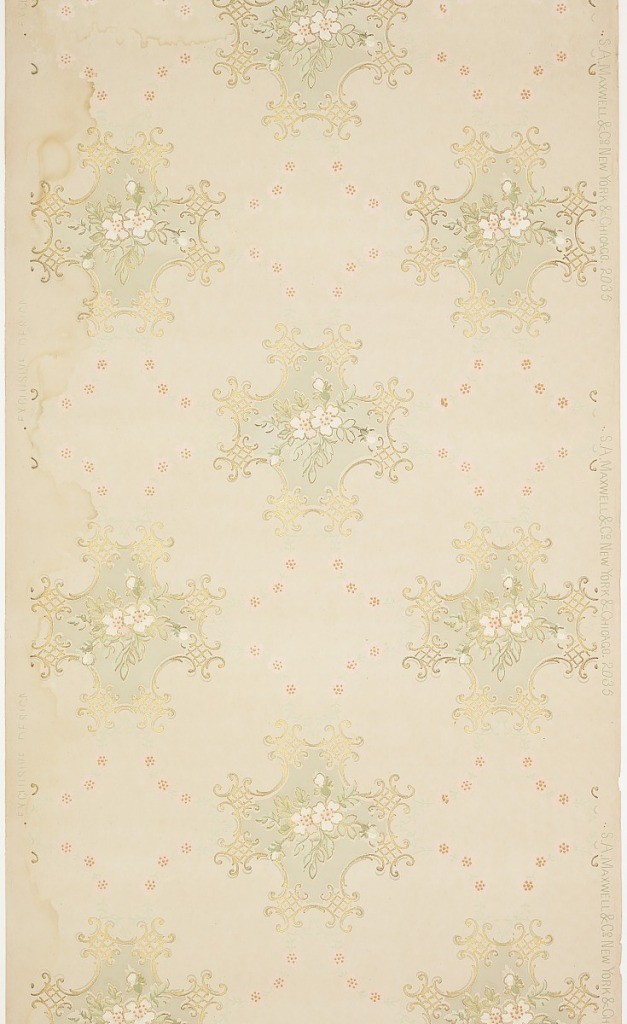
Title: Ceiling paper
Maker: Maxwell & Co., S.A., Chicago, Illinois, USA
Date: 1905–1915
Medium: Machine-printed paper
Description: Squarish medallions with small trell-work in the outskirts and floral sprig in the center. Small circles of dots form semi-square pattern between medallions. Printed in green, pink, and metallic gold on pale green ground.